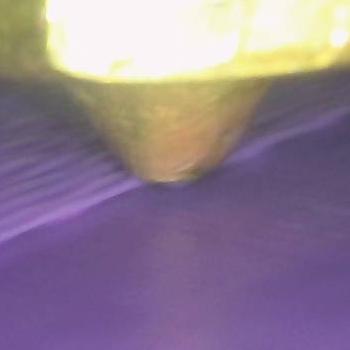
Flow rate: 33%